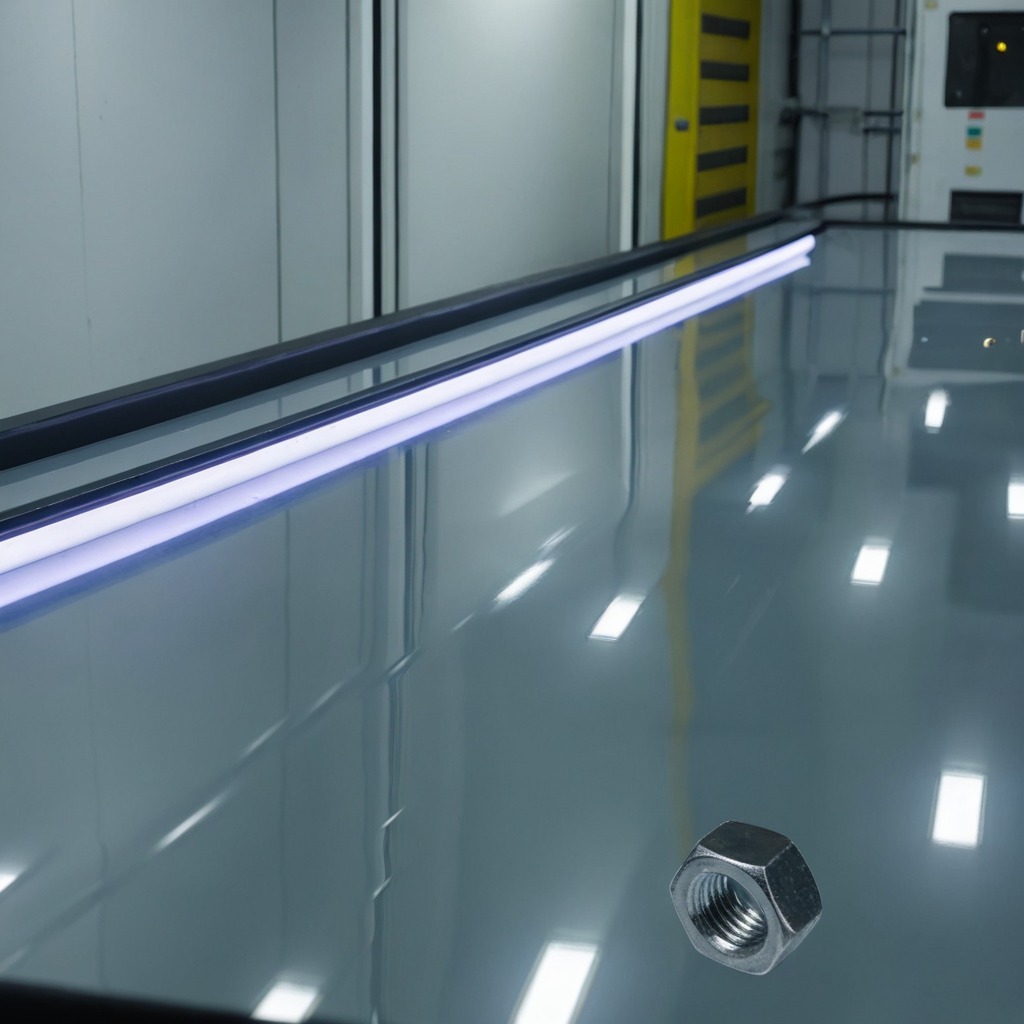
A metal nut lies on the table.